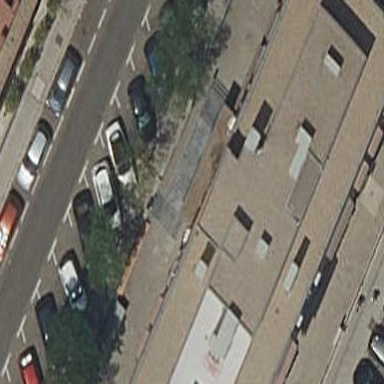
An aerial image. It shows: Building.